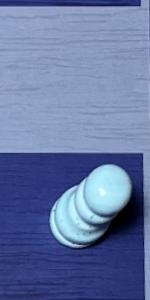
Label: Pawn_White